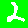
Digit: 2